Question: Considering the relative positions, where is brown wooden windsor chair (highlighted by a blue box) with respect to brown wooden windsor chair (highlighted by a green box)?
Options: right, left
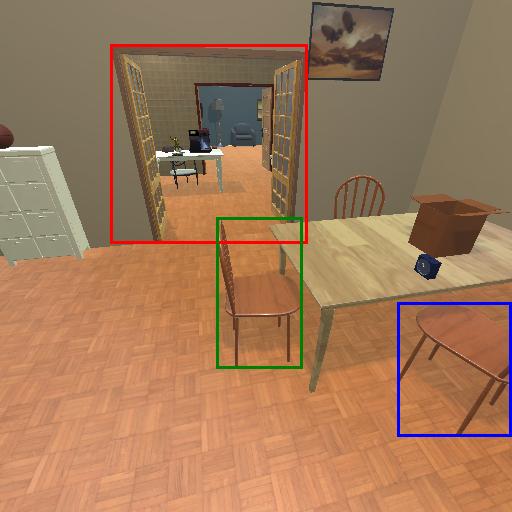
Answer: right